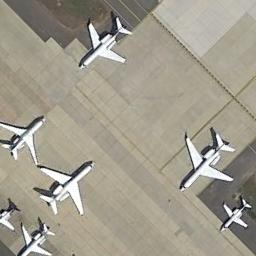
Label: airplane